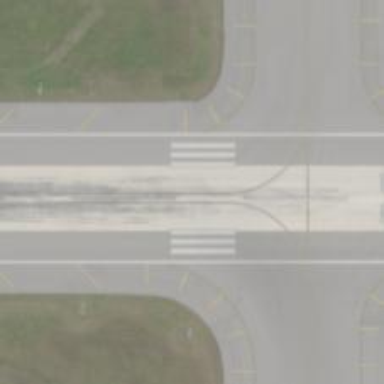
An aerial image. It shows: Image of taxiway at airport.